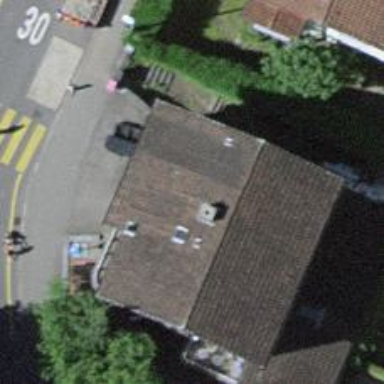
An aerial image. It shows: Restaurant.